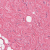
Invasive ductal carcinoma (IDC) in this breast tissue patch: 0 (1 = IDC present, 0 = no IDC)